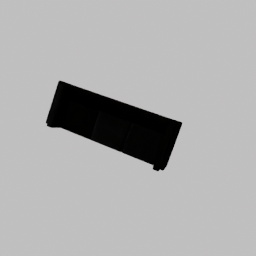
Label: furniture